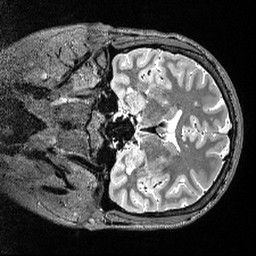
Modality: T2w
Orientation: coronal
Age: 34
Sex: female